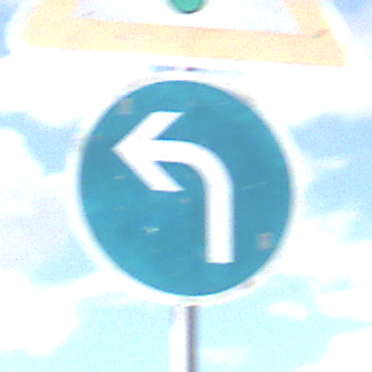
Verkehrszeichen: VorgeschriebeneFahrtrichtungLinks
Zusatzzeichen oben: Lichtzeichenanlage
Umgebung: Outdoor, Nature
Tageszeit: Midday
Wetter: PartlyCloudy
Licht: Natural
Jahreszeit: NotSpecified
Kontrast: LowContrast